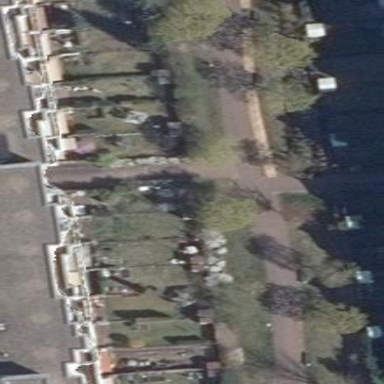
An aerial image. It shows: Residential garden.